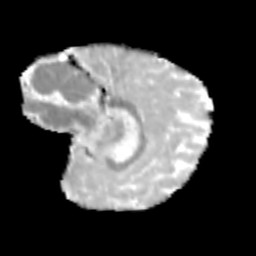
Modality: MD
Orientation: sagittal
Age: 10
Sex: male
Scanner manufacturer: siemens
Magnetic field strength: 3 T
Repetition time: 3.8 s
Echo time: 0.07 s